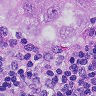
Metastatic tissue present: yes